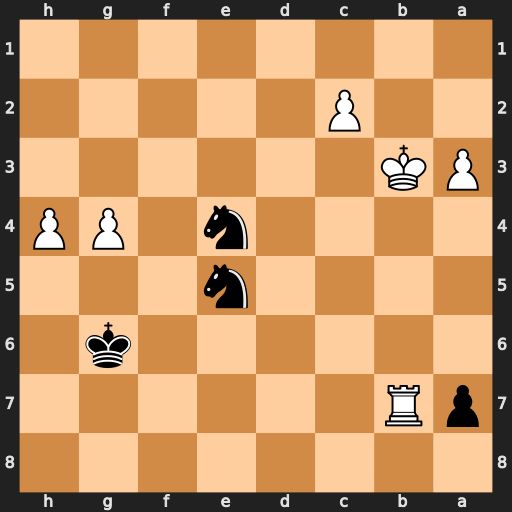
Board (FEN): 8/pR6/6k1/4n3/4n1PP/PK6/2P5/8
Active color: b
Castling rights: -
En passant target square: -
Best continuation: Nc5+ Kb4 Nxb7